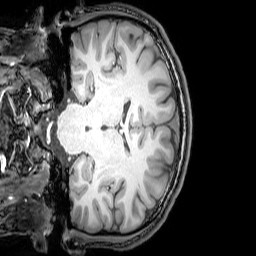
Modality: T1w
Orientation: coronal
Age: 22
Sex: male
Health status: healthy
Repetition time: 0.081 s
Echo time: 0.037 s